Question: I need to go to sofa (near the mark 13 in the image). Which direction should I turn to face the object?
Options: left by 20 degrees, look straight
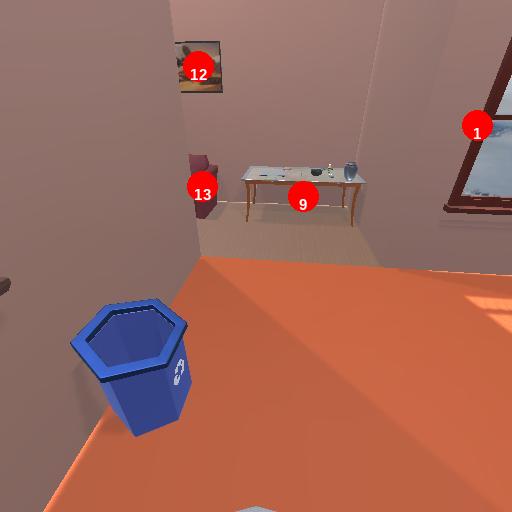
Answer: left by 20 degrees